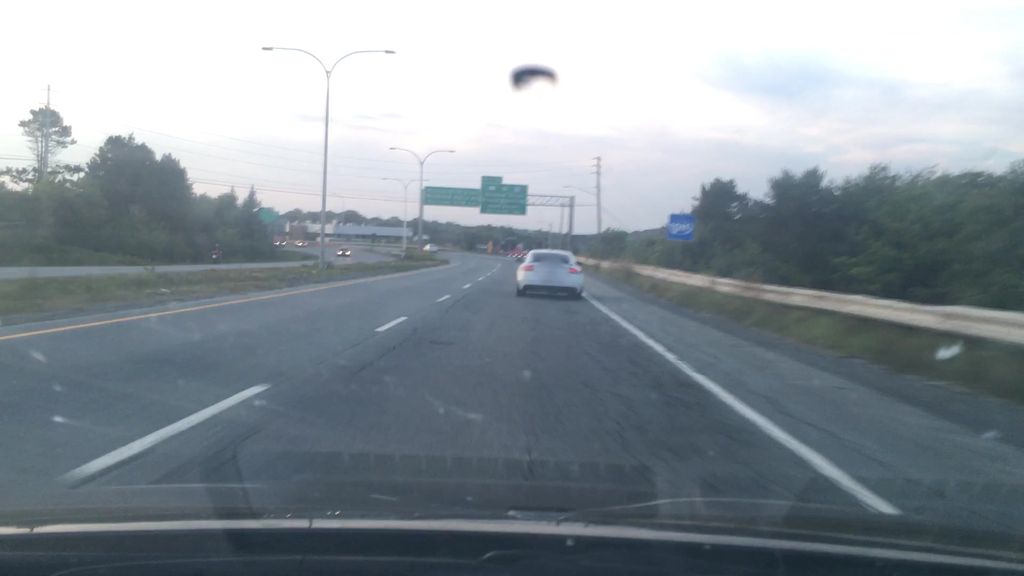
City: halifax